Aerial crown-view tile of a tropical tree (Barro Colorado Island, Panama), acquired 20240813:
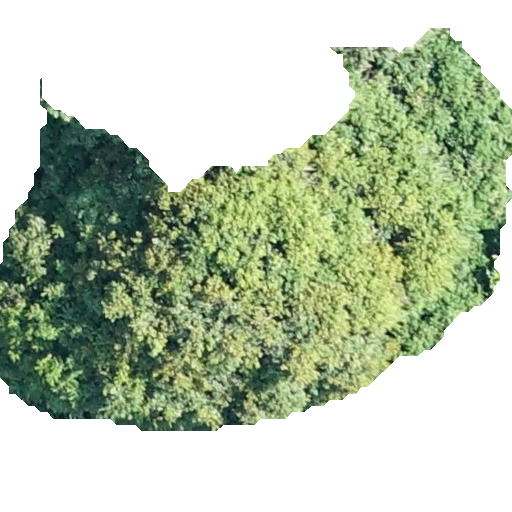
Species: Sloanea terniflora
GBIF accepted scientific name: Sloanea terniflora
Crown area: 206.425 m²